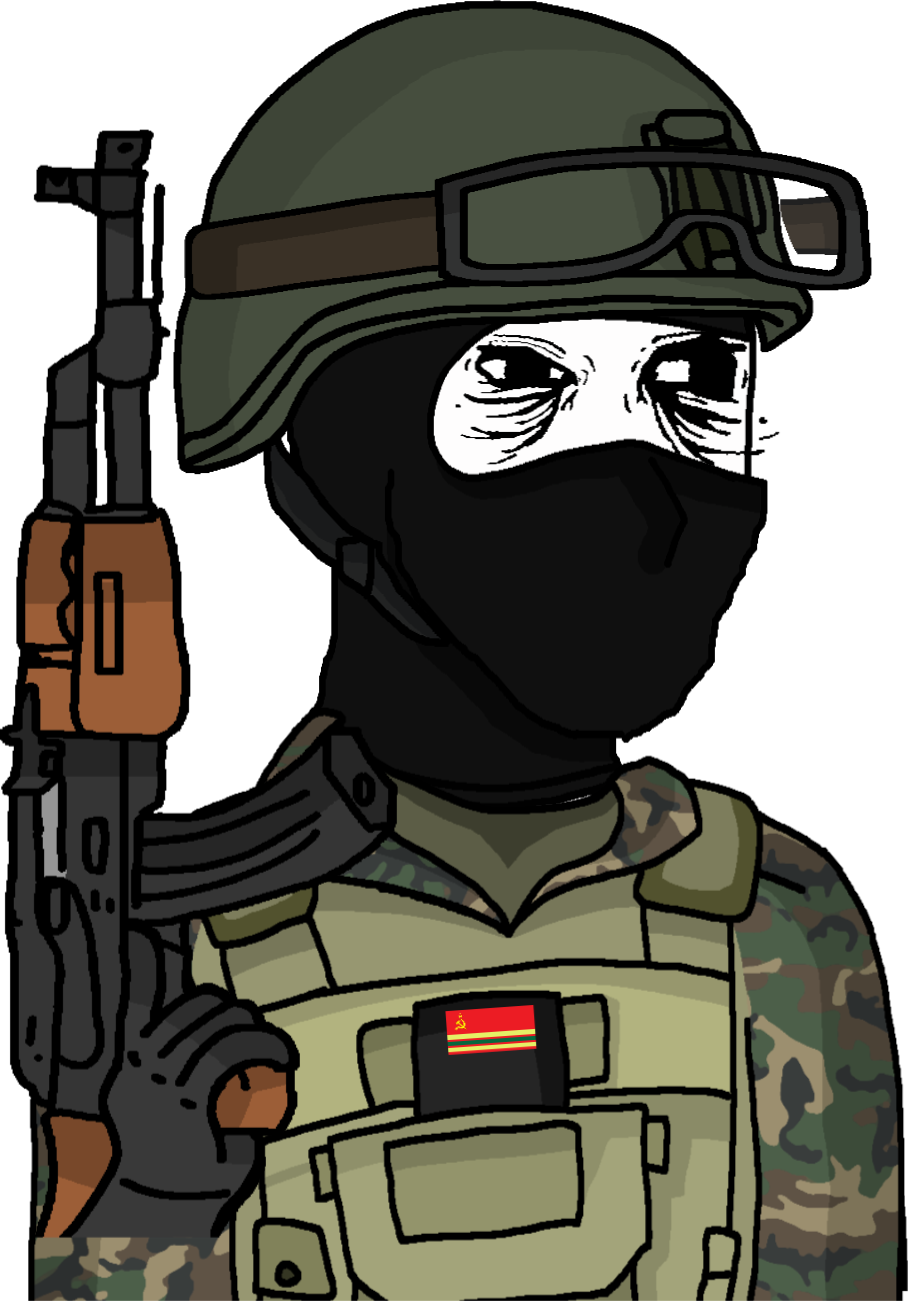
Label: 5_Twinkjak